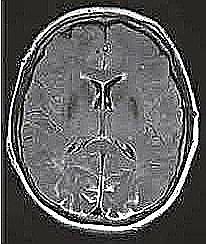
Label: notumor